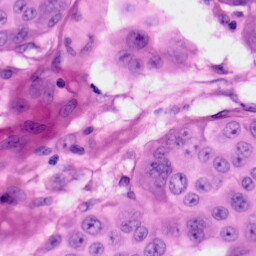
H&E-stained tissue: Skin